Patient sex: M
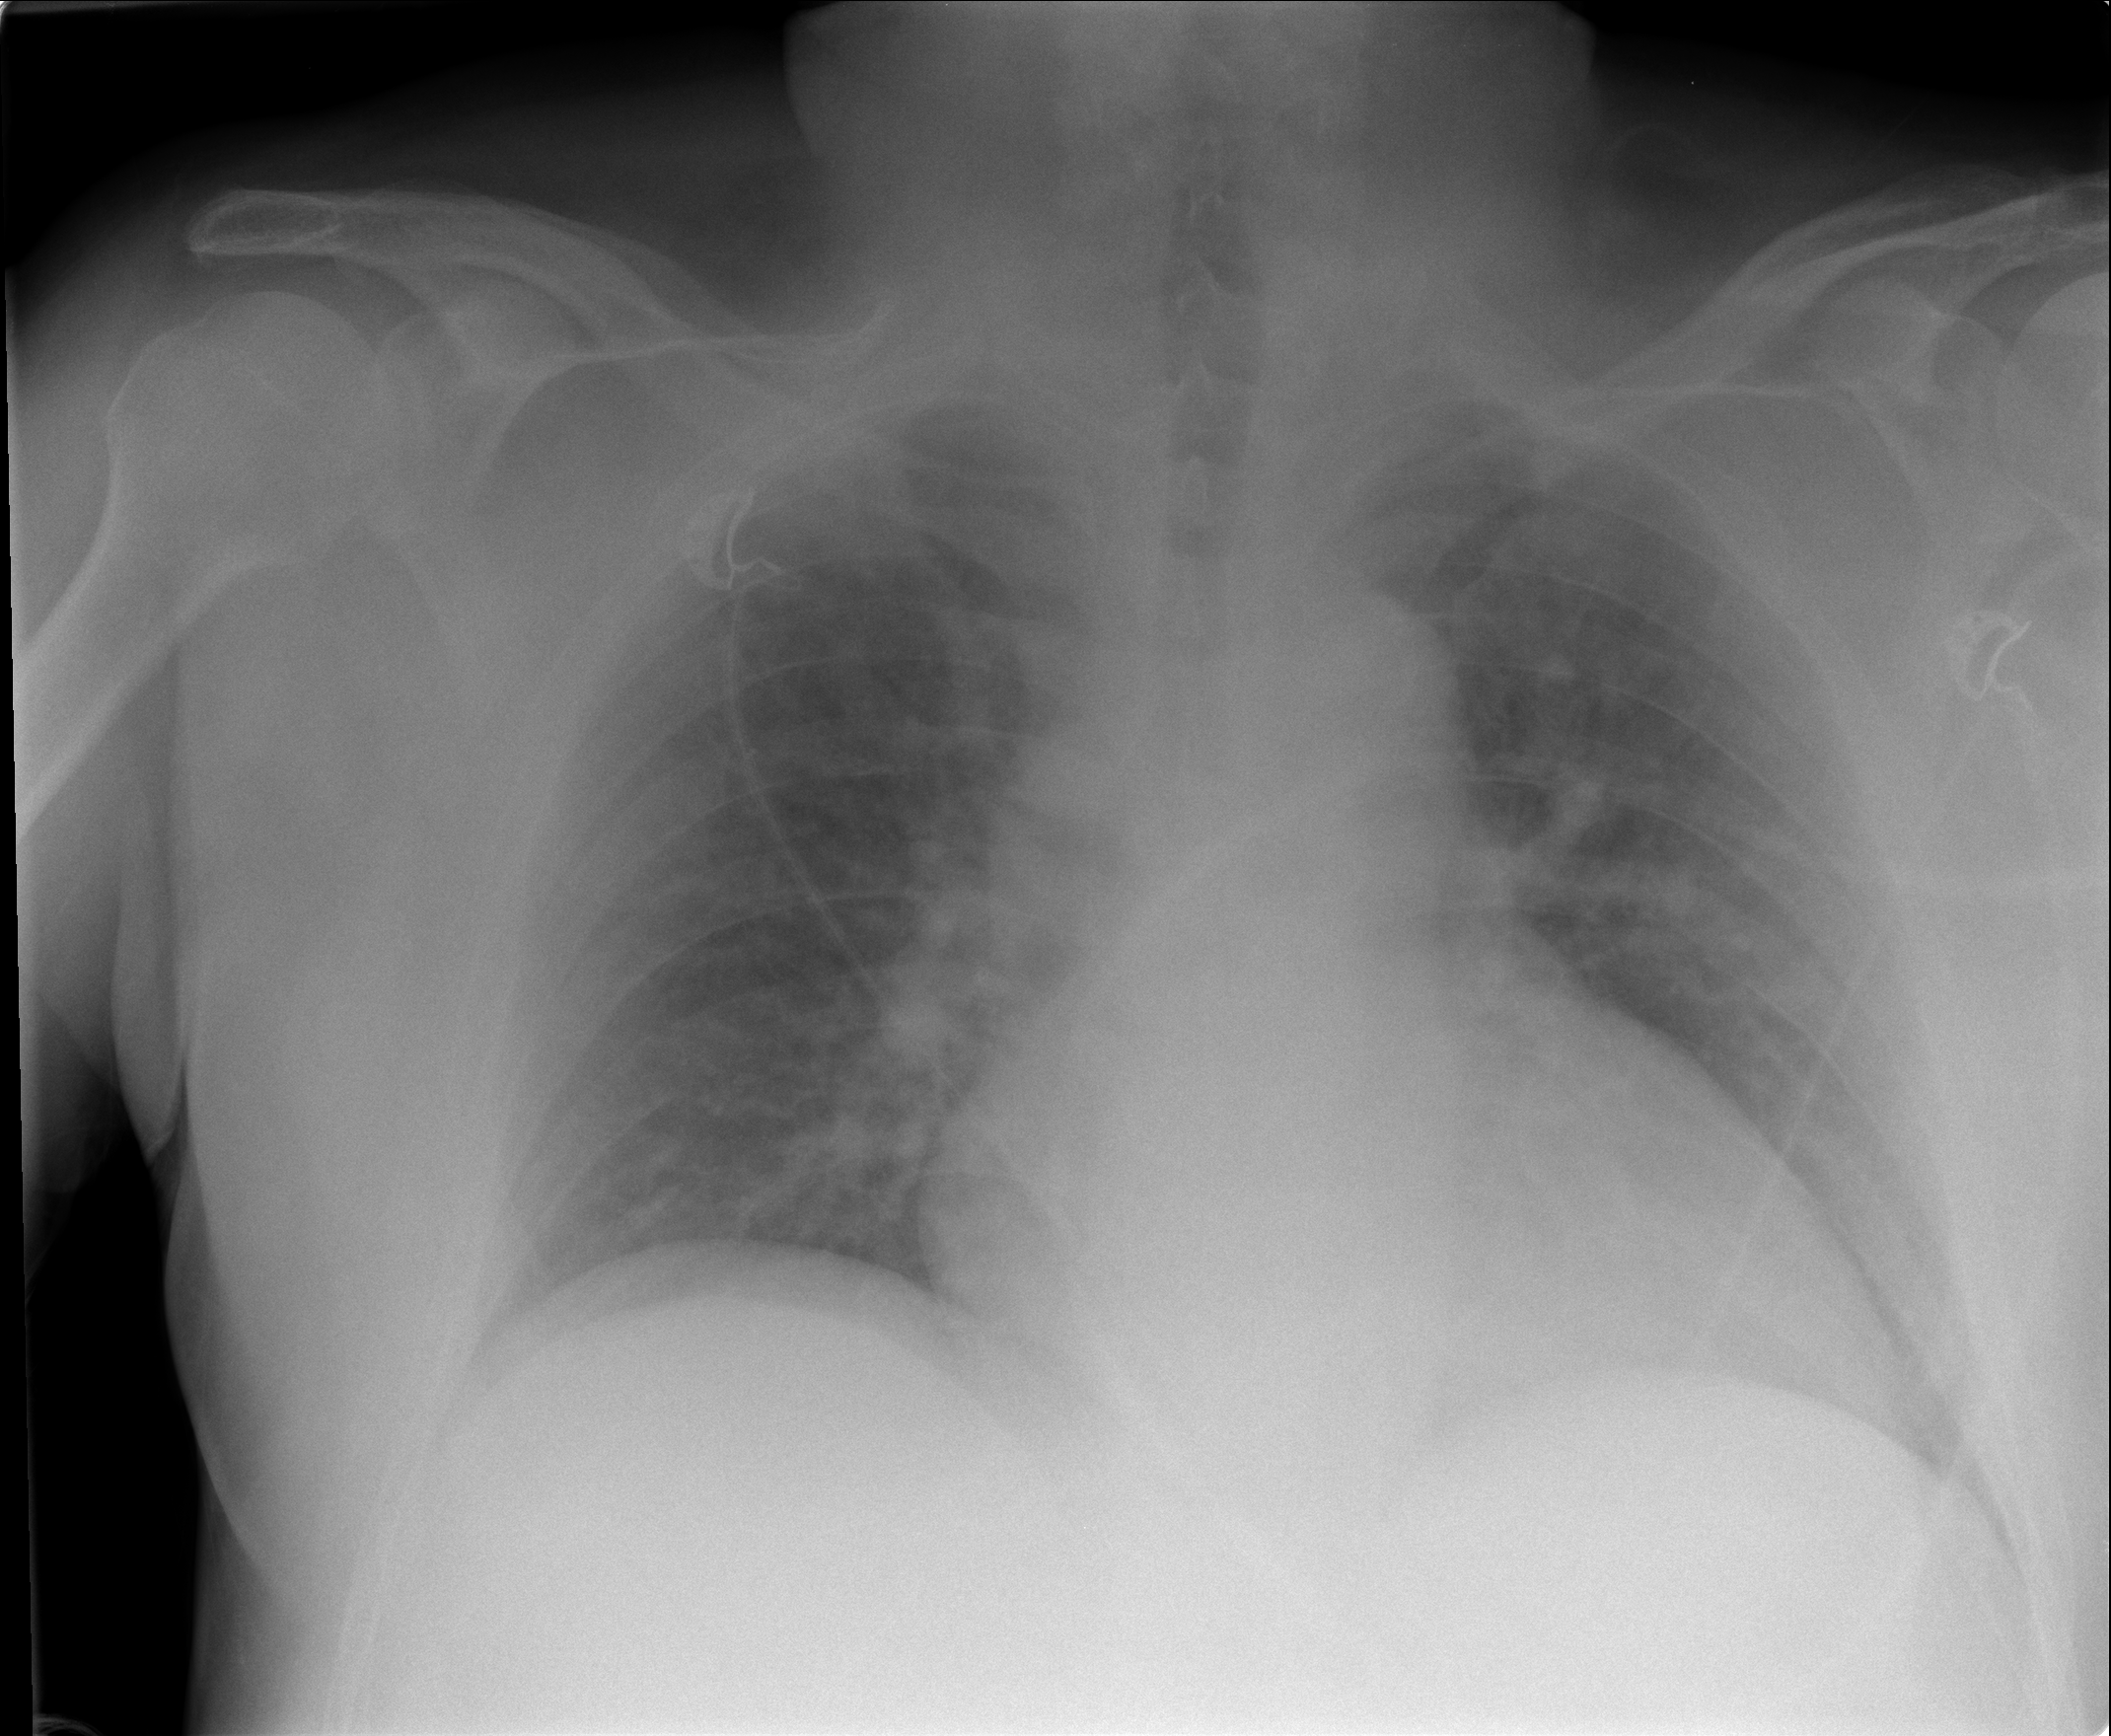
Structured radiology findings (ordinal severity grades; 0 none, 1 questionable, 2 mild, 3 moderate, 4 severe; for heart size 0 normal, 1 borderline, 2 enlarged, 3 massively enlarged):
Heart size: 0
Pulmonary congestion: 2
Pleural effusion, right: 0
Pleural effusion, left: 0
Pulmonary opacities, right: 0
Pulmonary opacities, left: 0
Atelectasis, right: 0
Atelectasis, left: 0